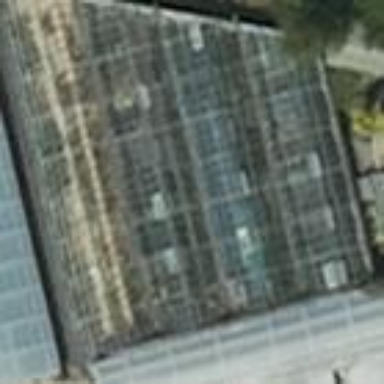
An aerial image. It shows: Greenhouse.